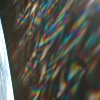
Label: sunburn